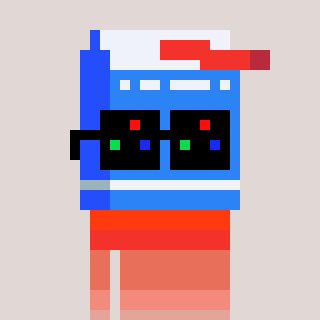
a pixel art character with square black sunglasses, a milk-shaped head and a teal-colored body on a warm background